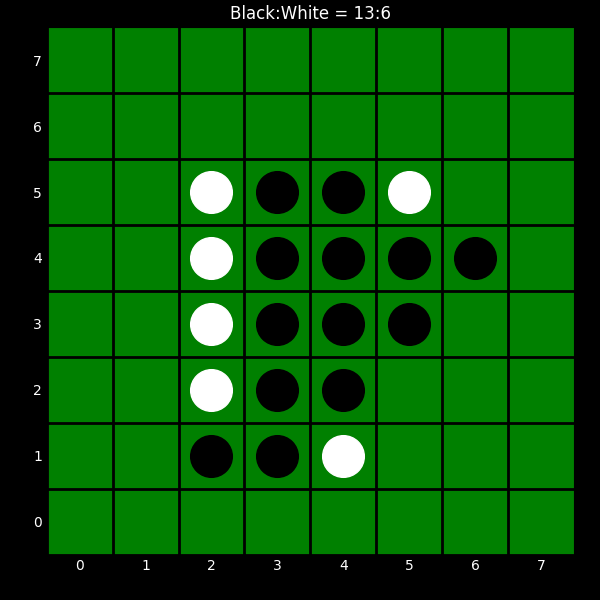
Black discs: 13
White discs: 6